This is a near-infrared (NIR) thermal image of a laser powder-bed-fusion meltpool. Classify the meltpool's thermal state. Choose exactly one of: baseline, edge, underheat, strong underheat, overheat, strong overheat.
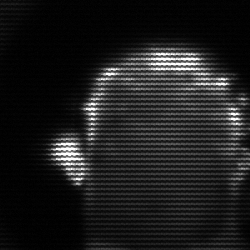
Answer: baseline